Aerial crown-view tile of a tropical tree (Barro Colorado Island, Panama), acquired 20250317:
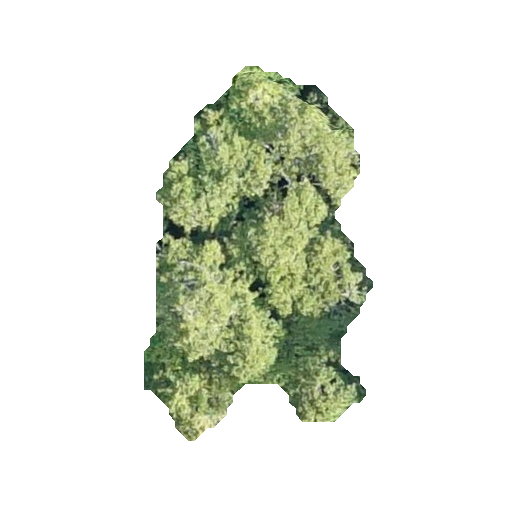
Species: Alseis blackiana
GBIF accepted scientific name: Alseis blackiana
Crown area: 89.009 m²